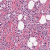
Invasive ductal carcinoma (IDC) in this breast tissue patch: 1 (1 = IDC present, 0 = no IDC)